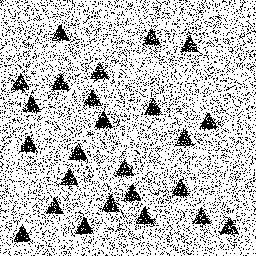
Squares: 0
Triangles: 25
Stars: 0
Total shapes: 25